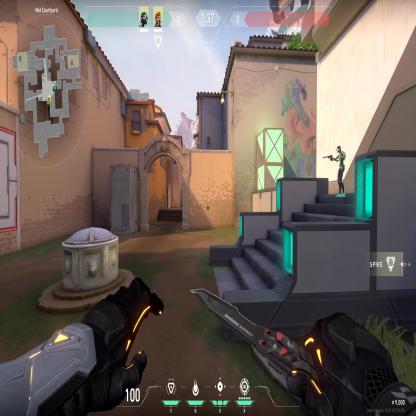
Label: teammate